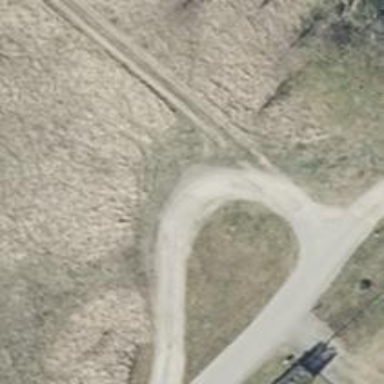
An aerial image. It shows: Gravel residential road.